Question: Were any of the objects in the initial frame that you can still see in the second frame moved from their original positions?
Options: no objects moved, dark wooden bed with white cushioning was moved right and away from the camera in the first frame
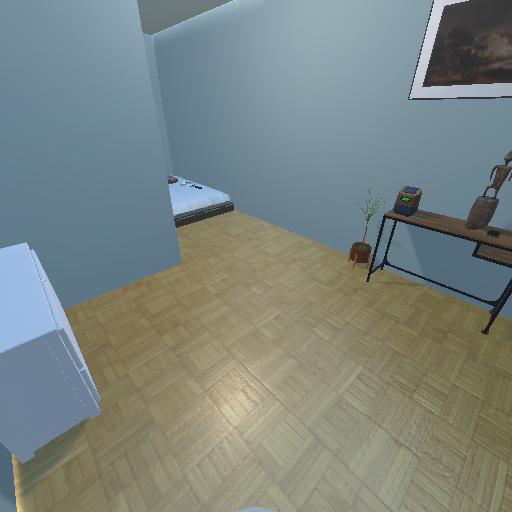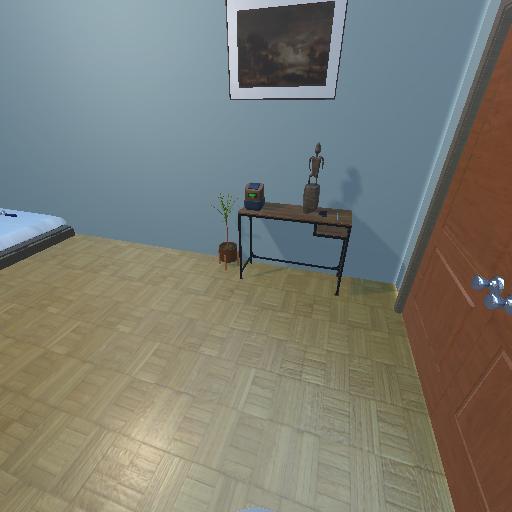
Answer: no objects moved